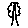
Label: tree